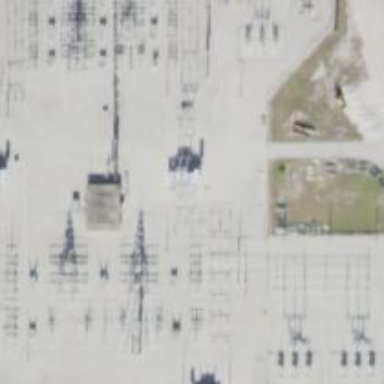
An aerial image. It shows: Switch for power supply.